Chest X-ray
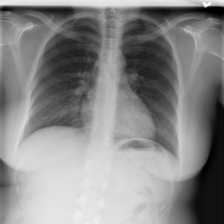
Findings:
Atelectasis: negative
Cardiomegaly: negative
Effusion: negative
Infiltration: negative
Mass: negative
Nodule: negative
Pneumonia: negative
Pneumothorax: negative
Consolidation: negative
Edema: negative
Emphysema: negative
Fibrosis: negative
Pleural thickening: negative
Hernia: negative